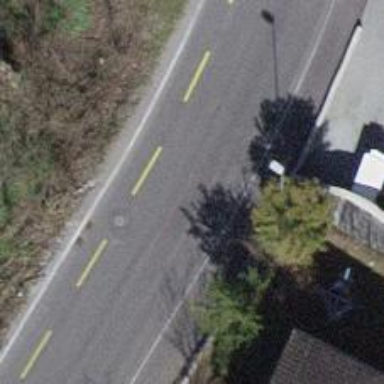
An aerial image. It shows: Secondary road with dedicated cycle lane.